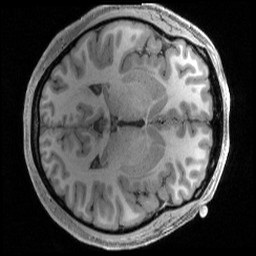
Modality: T1w
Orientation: axial
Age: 19
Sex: female
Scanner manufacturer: siemens
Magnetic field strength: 3 T
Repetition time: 2.4 s
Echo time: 0.00231 s